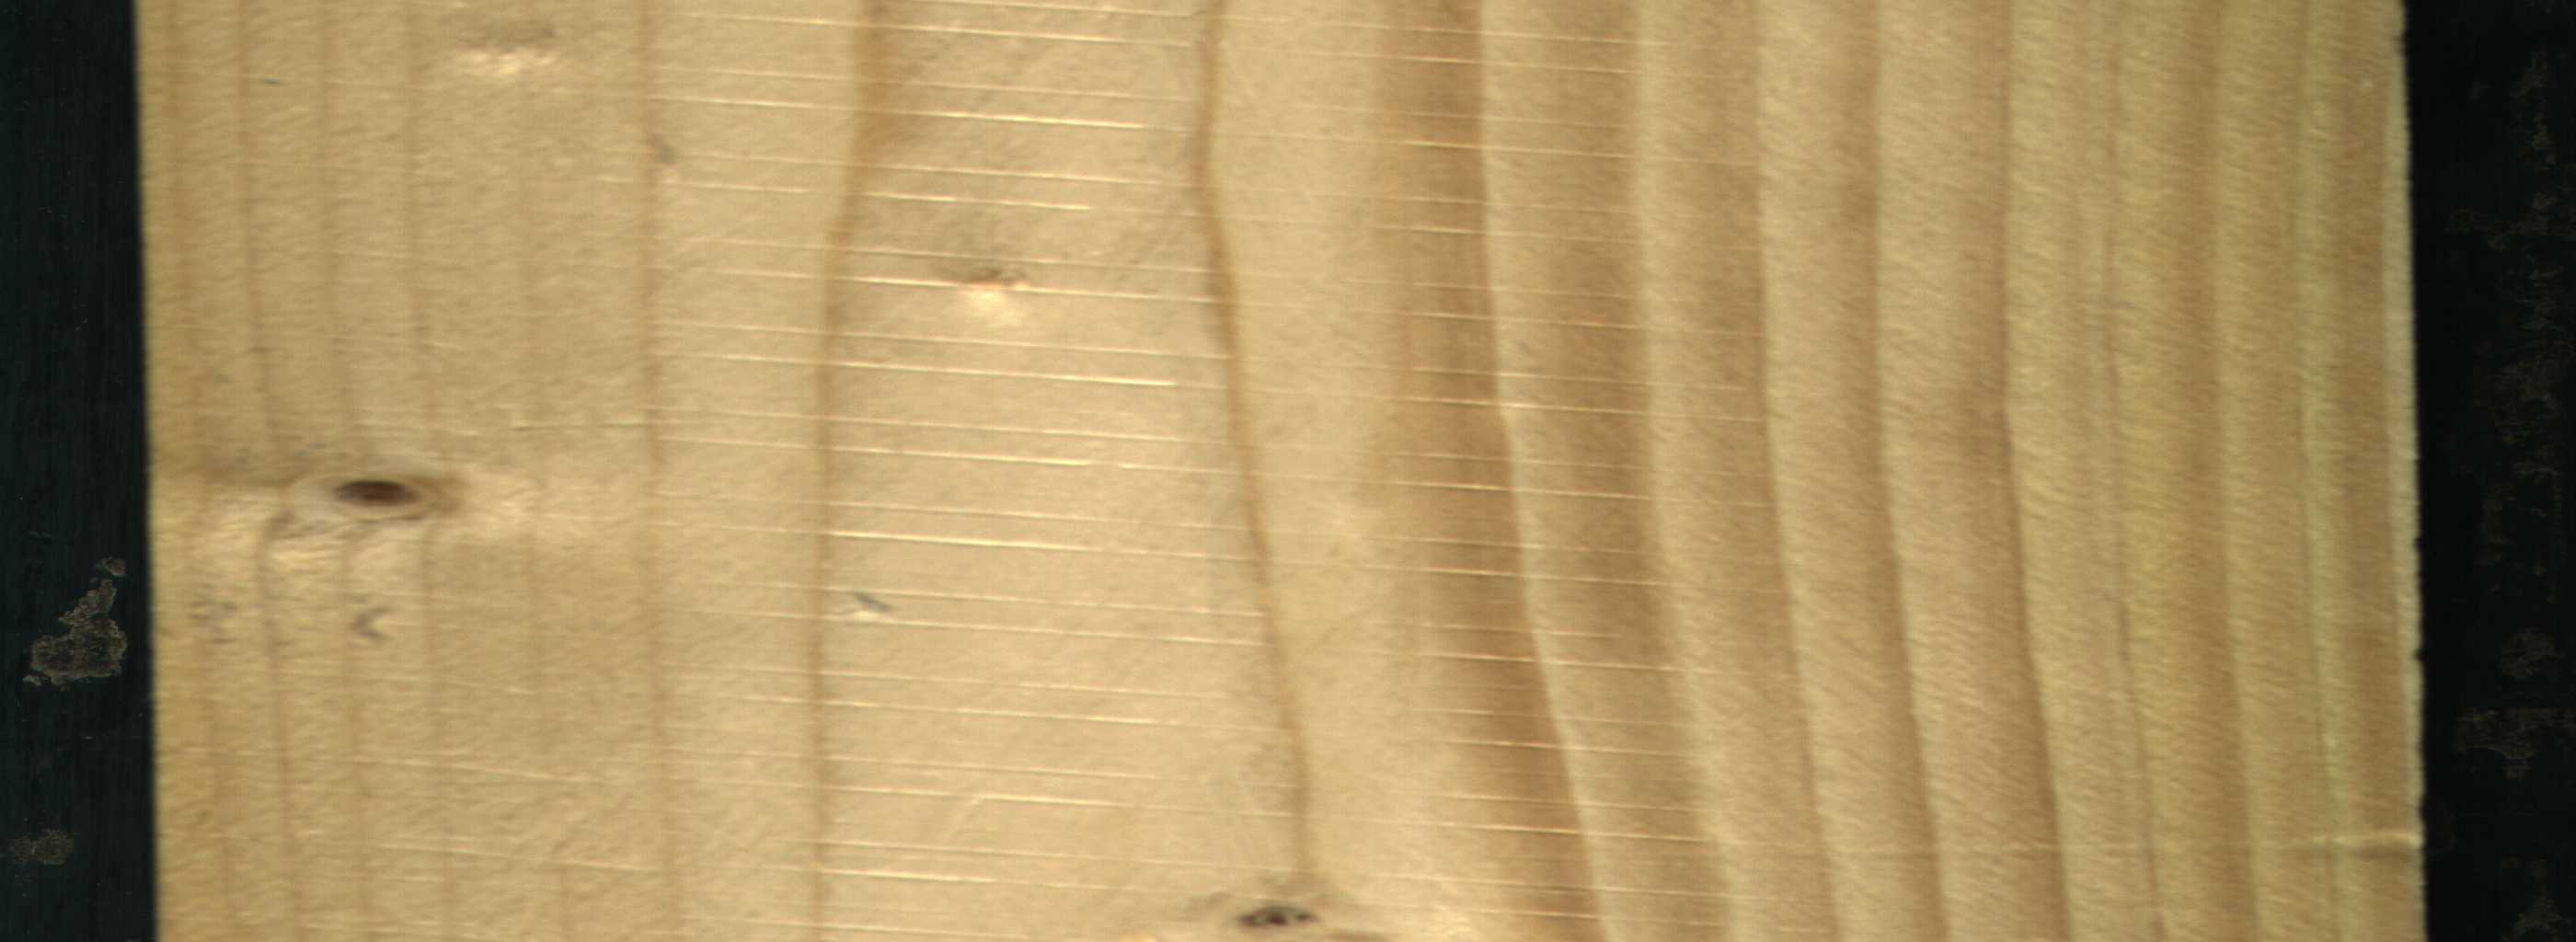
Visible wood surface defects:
Live_Knot
Live_Knot